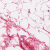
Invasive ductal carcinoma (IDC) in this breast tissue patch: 0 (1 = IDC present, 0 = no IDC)